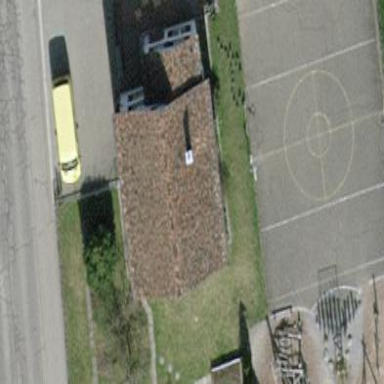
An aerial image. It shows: Primary school building.